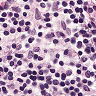
Metastatic tissue present: no